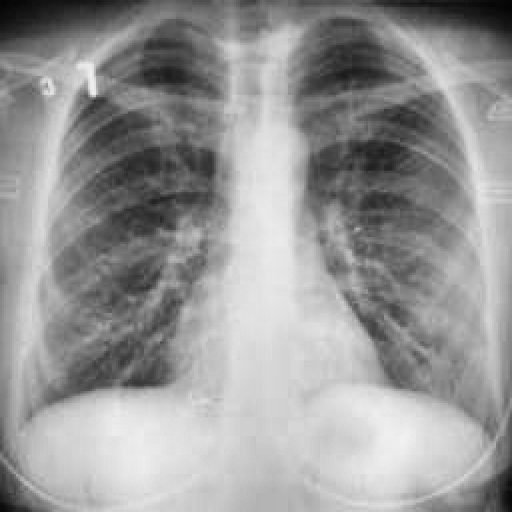
Finding: TUBERCULOSIS